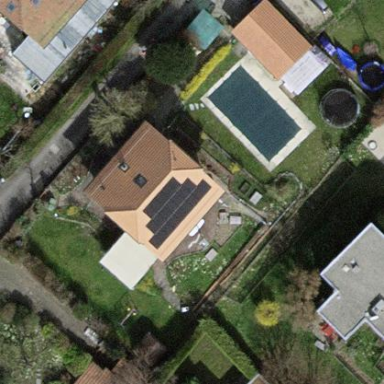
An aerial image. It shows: Garden enclosed by fence.